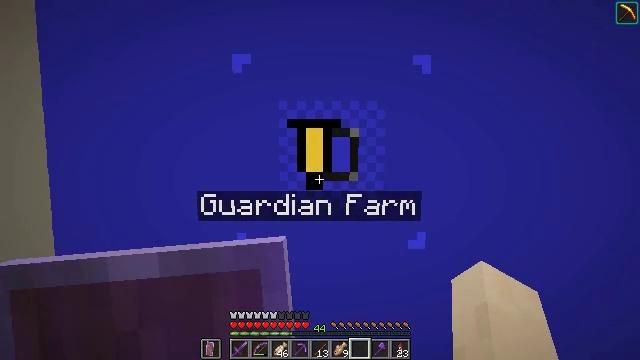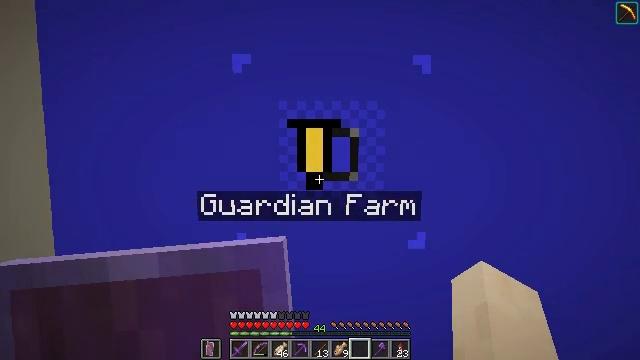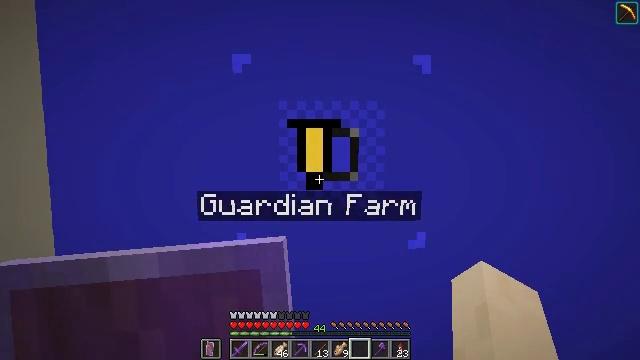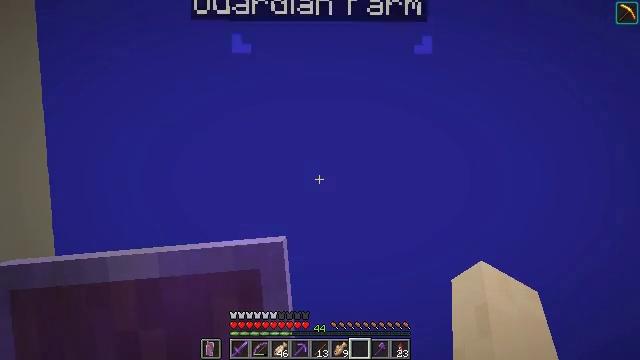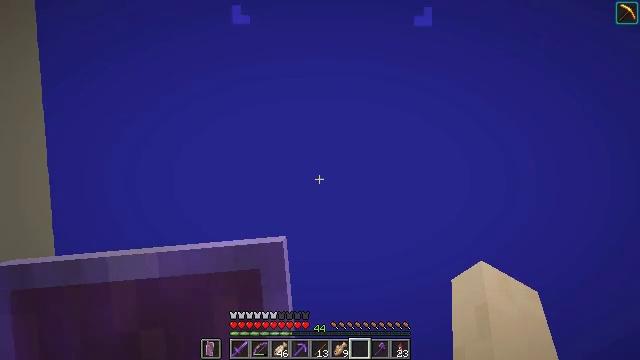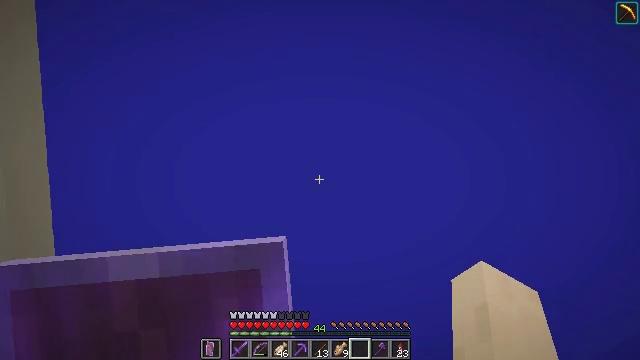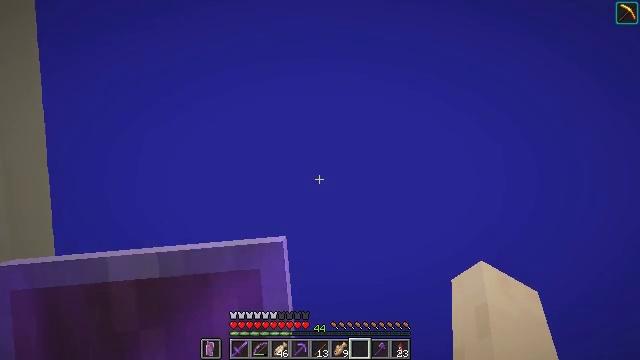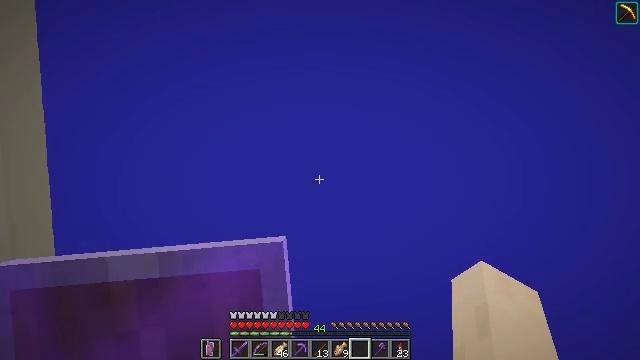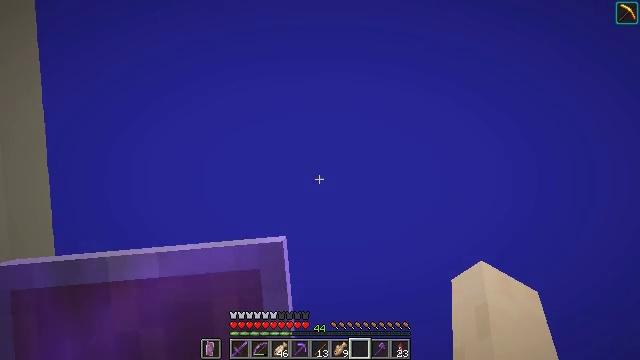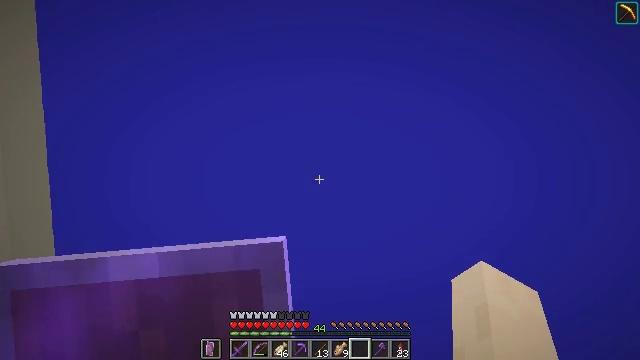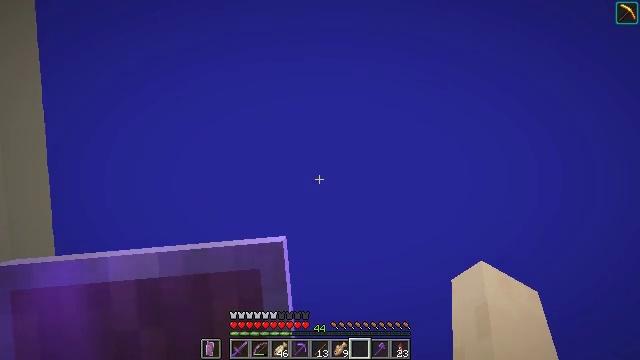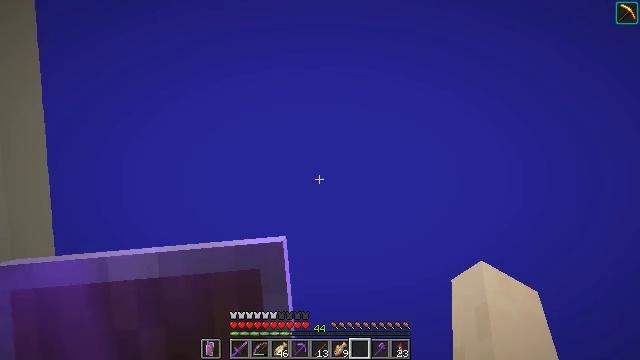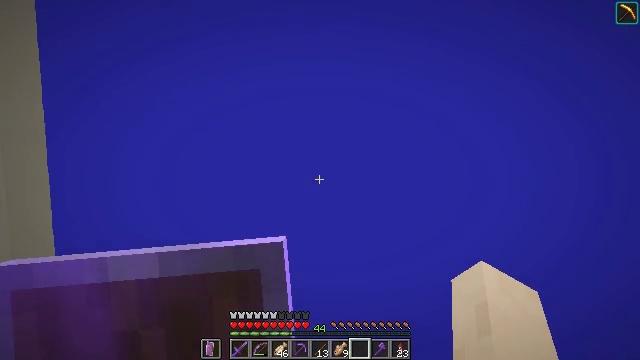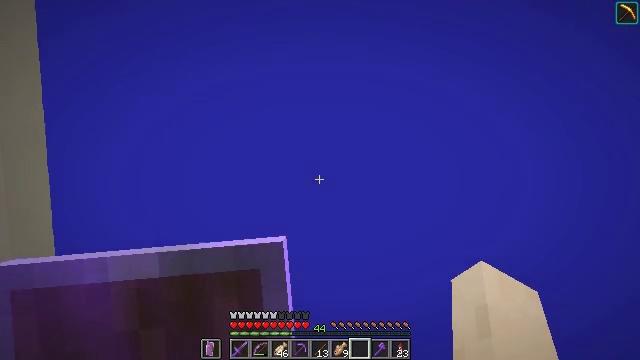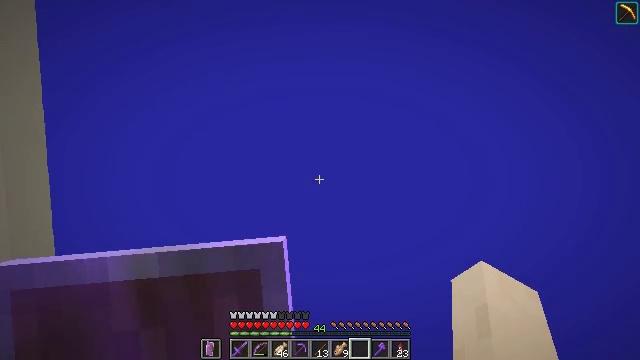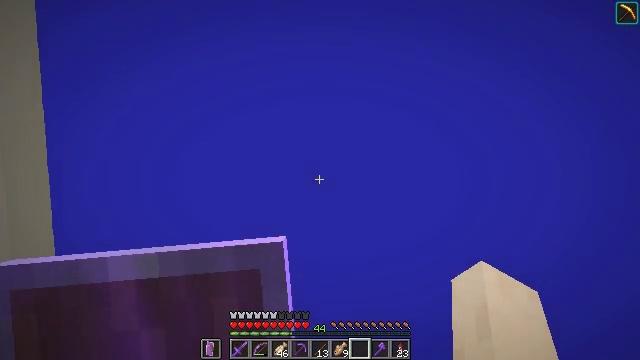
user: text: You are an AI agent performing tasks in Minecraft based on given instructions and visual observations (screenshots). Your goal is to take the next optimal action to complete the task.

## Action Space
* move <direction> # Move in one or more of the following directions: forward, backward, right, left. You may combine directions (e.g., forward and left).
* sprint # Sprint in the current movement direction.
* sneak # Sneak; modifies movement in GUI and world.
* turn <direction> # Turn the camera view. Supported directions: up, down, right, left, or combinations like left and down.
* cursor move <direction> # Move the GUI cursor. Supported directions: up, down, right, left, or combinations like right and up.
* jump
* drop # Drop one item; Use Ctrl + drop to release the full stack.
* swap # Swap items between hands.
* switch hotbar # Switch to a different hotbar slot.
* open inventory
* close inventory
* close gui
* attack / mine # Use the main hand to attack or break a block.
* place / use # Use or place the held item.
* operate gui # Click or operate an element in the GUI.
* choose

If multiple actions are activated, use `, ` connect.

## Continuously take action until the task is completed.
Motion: motion action
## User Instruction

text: craft item soul torch
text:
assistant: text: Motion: no_op
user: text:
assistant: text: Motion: sneak
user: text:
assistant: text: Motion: sneak
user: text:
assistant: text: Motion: sneak
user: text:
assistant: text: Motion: sneak
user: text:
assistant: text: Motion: sneak
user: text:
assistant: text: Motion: sneak
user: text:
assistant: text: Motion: sneak
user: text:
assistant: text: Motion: sneak
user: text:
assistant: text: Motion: sneak
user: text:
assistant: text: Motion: sneak
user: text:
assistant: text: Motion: sneak
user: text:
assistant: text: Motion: sneak
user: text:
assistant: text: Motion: sneak
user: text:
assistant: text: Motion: no_op
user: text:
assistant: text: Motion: no_op
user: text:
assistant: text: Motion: no_op
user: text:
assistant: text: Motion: no_op
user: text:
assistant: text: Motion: no_op
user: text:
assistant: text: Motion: no_op
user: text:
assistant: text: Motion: no_op
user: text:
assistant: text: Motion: no_op
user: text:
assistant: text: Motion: no_op
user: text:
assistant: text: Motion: no_op
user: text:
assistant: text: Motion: no_op
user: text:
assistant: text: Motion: no_op
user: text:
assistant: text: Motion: turn right and down
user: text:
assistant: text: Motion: turn right and down
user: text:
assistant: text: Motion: turn right and down
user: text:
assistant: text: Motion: turn right